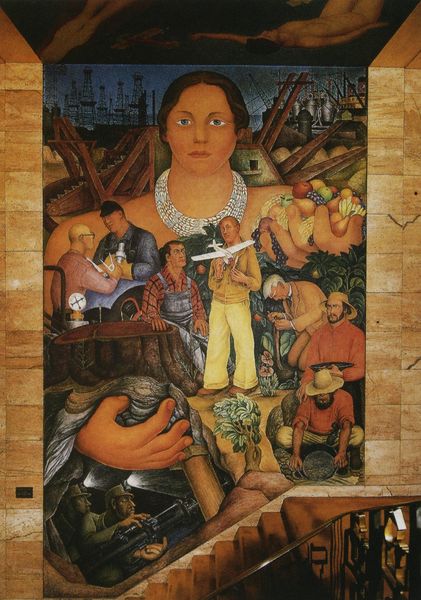
Titel: Allegory of California
Künstler: Diego Rivera
Standort: San Francisco (California)
Institution: Pacific Stock Exchange
Schlagwörter: baum, blau, gemälde, hand, mann, bäume, gelb, menschen, frau, hut, männer, orange, weiss, rot, malerei, wand, halten, bild, decke, arbeit, boot, ruder, mauer, figuren, industrie, treppe, wandmalerei, geländer, stufen, groß, fresko, deckenmalerei, mexiko, pranke, flugzeug, diego, riese, mutter erde, rivera, menschwn, riesin, muralismo, wandmalereo